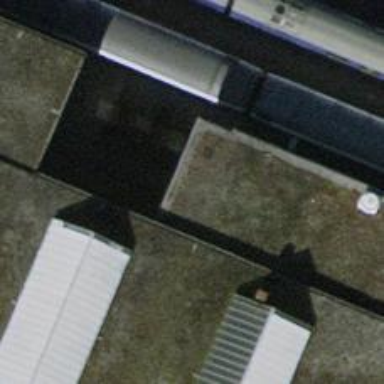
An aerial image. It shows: Single-track railway yard.